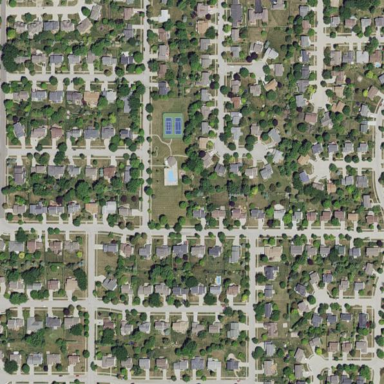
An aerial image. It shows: Single-family residential area in neighborhood setting.